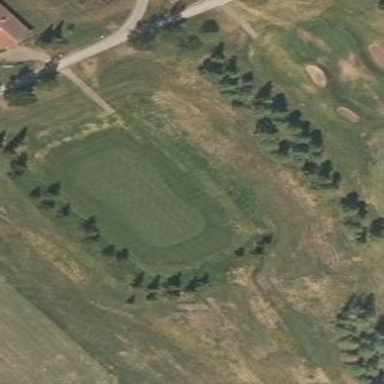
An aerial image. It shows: Picturesque green golfing area with grass land use.